Question: In my theme I defined the following rules to draw my views behind the status bar:
'''
<item name="android:statusBarColor">@android:color/transparent</item>
<item name="android:windowDrawsSystemBarBackgrounds">true</item>
'''
And in the Activity (onCreate):
'''
getWindow.getDecorView.setSystemUiVisibility(
View.SYSTEM_UI_FLAG_LAYOUT_STABLE |
View.SYSTEM_UI_FLAG_LAYOUT_FULLSCREEN
)
'''
Then, in my View im using a Barcodescanner that is supposed to draw behind the status bar, which is working. However when I apply the 'android:fitsSystemWindows' to any child view they don't get their position adjusted. It's working when I apply it to the root element, though.
'''
<FrameLayout xmlns:android="http://schemas.android.com/apk/res/android"
android:layout_width="wrap_content"
android:layout_height="wrap_content">
<my.Scanner
android:id="@+id/scanner"
android:layout_width="match_parent"
android:layout_height="match_parent" />
<FrameLayout android:layout_width="match_parent"
android:layout_height="match_parent"
android:fitsSystemWindows="true"> <!-- Should receive a top padding, right? -->
<View android:layout_width="50dp"
android:layout_height="50dp"
android:background="@color/red" />
</FrameLayout>
</FrameLayout>
'''

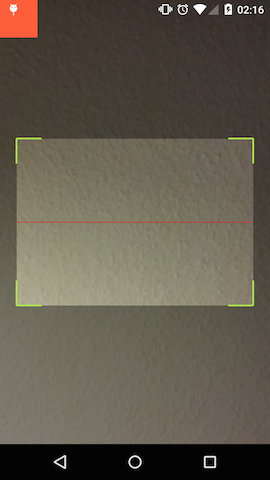
Answer: My problem was most likely related to multiple/nested 'fitsSystemWindows' attributes which does not work as I found out later. I solved my problem by applying the attribute to one view, and then copy the paddings to other views that need them via an 'ViewTreeObserver.OnGlobalLayoutListener'. That is an ugly hack, but does its job for now.